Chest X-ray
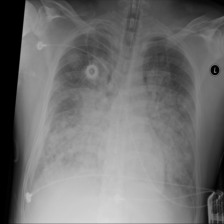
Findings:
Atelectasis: negative
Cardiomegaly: negative
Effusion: negative
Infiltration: negative
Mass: negative
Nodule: negative
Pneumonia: negative
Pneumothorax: negative
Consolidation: negative
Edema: positive
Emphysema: negative
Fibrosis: negative
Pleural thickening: negative
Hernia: negative